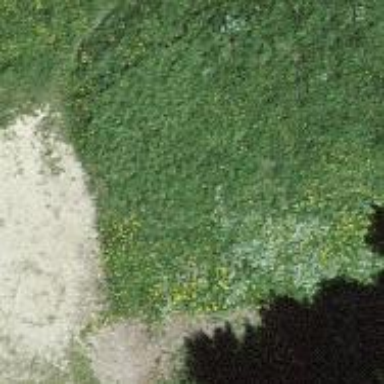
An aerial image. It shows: Path.